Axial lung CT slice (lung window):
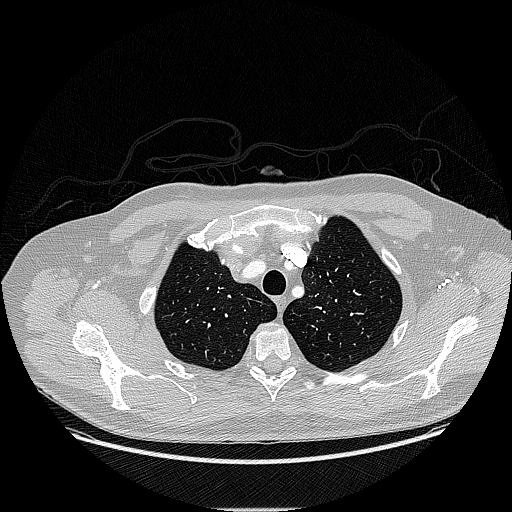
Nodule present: no